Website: lowes
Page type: customer-info-address
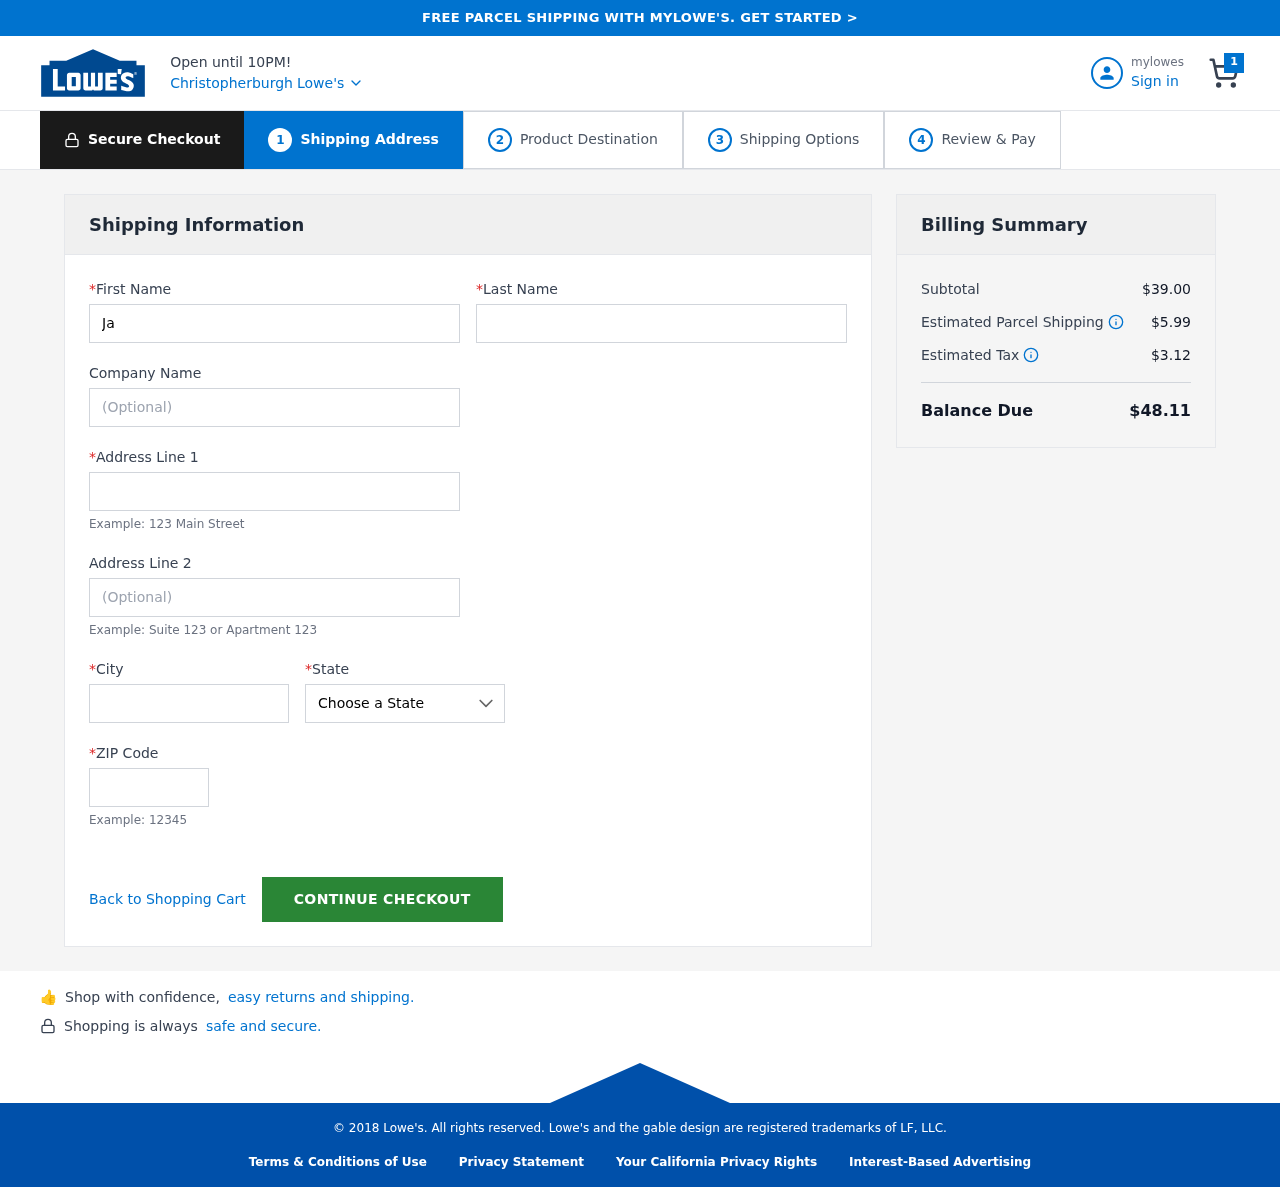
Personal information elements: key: PII_CITY
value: Christopherburgh
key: PII_COMPANY
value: Adkins-Howard
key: PII_FIRSTNAME
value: James
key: PII_LASTNAME
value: Cross
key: PII_POSTCODE
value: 86090
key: PII_STATE
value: Georgia
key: PII_STREET
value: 292 Schwartz Shoal
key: PII_STREET2
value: Apt. 287
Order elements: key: ORDER_NUM_ITEMS
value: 1
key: ORDER_SUBTOTAL
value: $39.00
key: ORDER_SHIPPING_COST
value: $5.99
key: ORDER_TAX
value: $3.12
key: ORDER_TOTAL
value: $48.11